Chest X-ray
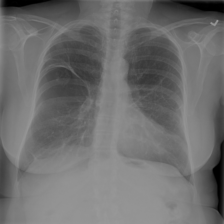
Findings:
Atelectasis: negative
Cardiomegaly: negative
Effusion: negative
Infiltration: negative
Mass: negative
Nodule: negative
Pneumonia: negative
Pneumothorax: negative
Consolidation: negative
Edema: negative
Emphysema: negative
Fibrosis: negative
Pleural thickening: negative
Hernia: negative